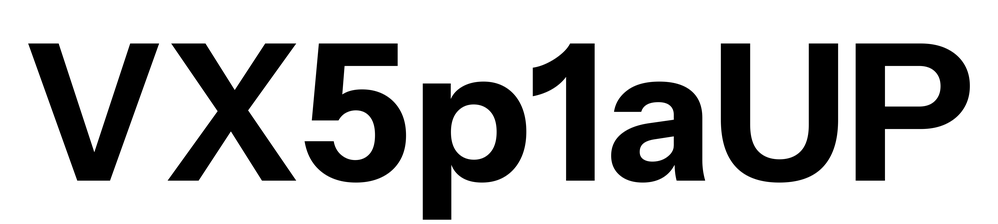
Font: InstrumentSans_Bold